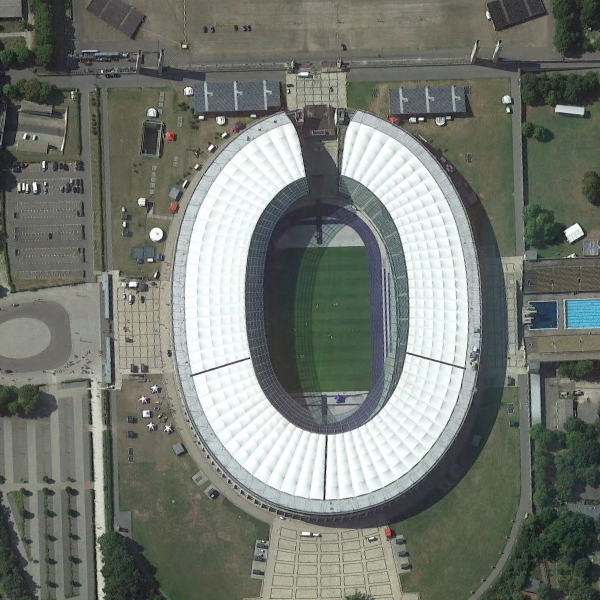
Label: Stadium